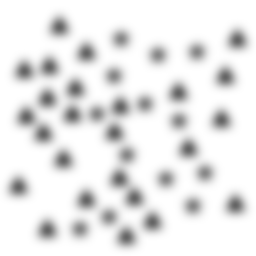
Squares: 0
Triangles: 25
Stars: 13
Total shapes: 38